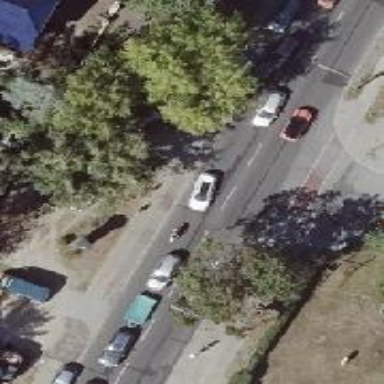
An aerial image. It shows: Road with traffic signals.